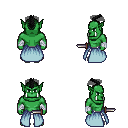
a pixel art fantasy rpg character, male body template, orc, green skin, overskirt, white pants, black short mohawk hairstyle, white cloth bandages, white slippers, dagger, four views (front, back, left, right), 2x2 character sprite sheet, small pixel art, hard edges, no anti-aliasing